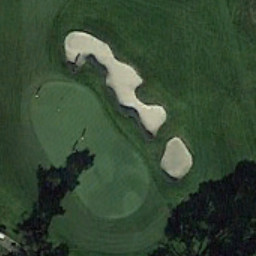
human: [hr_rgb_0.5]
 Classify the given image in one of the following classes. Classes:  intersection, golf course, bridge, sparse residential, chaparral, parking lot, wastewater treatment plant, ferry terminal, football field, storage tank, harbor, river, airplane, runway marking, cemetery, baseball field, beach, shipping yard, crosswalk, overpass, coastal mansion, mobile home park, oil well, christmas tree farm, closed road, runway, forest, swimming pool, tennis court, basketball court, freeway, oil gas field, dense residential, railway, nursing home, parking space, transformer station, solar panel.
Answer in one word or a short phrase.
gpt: golf course